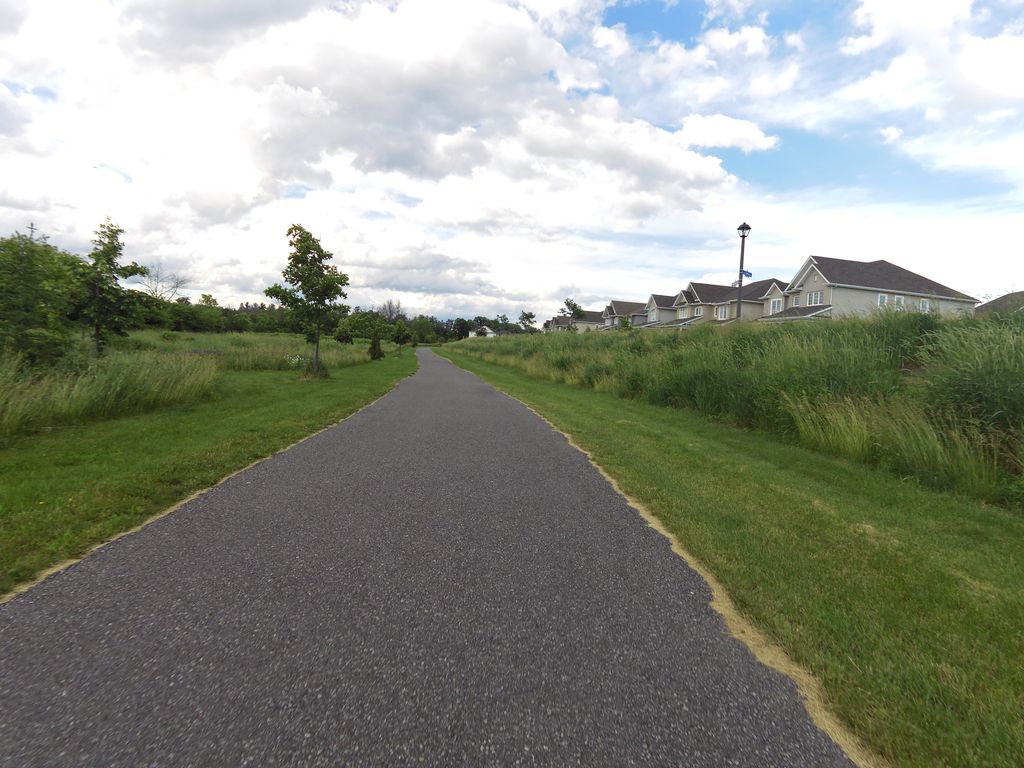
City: ottawa-gatineau